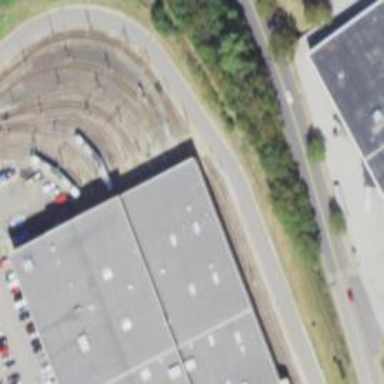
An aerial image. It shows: Light rail yard with electrified contact lines.